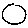
Label: circle